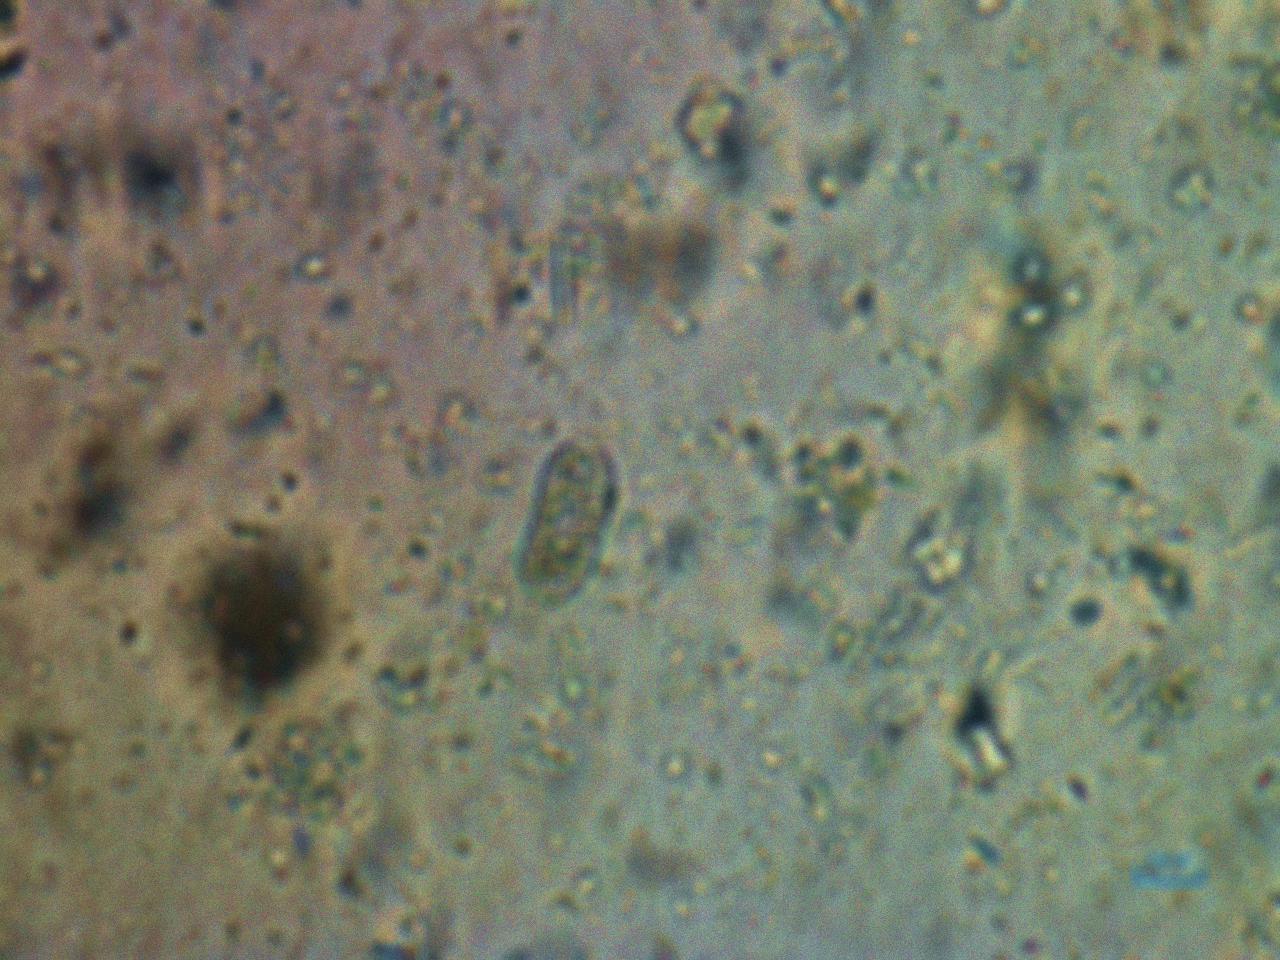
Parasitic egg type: Capillaria philippinensis